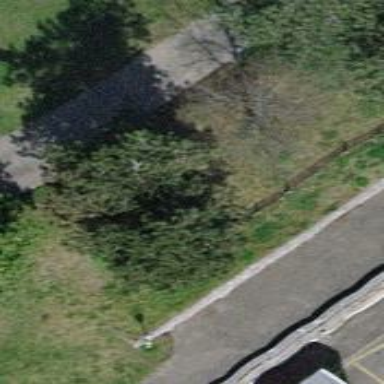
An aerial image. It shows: Evergreen needle-leaved tree.